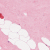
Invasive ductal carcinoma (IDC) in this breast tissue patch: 0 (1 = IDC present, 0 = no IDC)